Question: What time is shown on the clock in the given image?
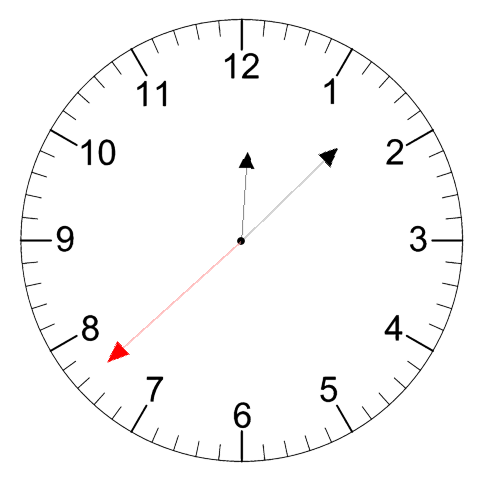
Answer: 12:07:38